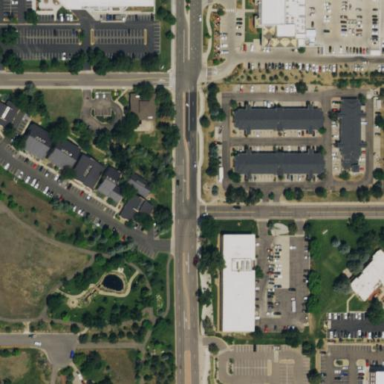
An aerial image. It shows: Office building.